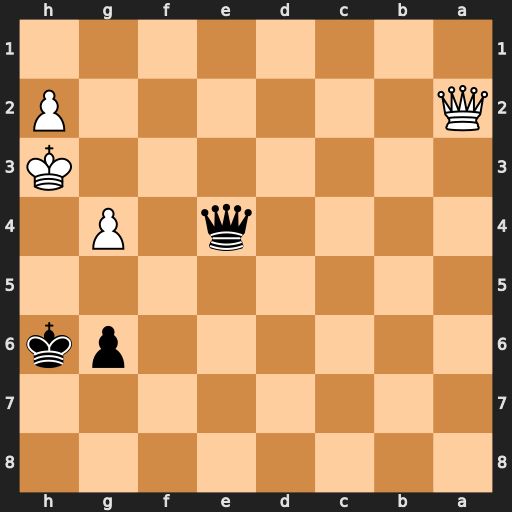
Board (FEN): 8/8/6pk/8/4q1P1/7K/Q6P/8
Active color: b
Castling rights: -
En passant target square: -
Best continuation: Qf3+ Kh4 g5#